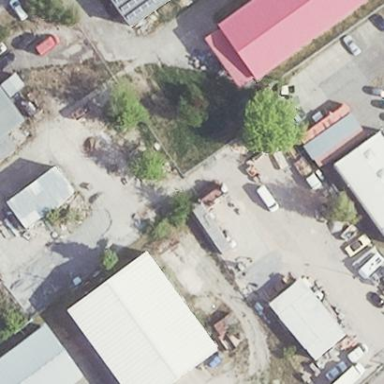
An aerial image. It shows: Car repair shop located in building.